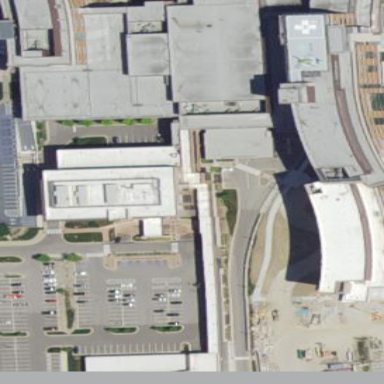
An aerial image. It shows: Hospital building.